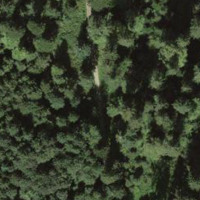
EUNIS habitat code: 43
Species observed at this site:
Allium ursinum
Saxifraga rotundifolia
Petasites albus